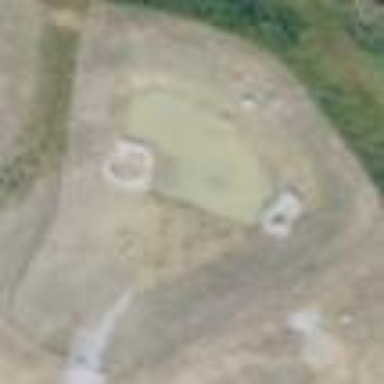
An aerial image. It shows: Detention basin used for managing water runoff.